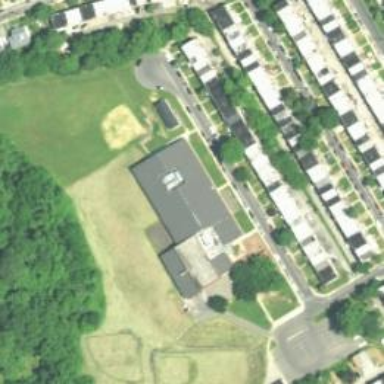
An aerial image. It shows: School building.